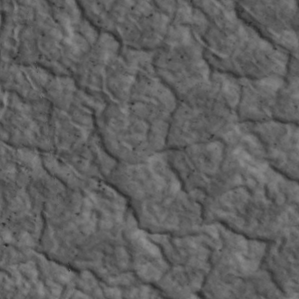
Label: non_frost